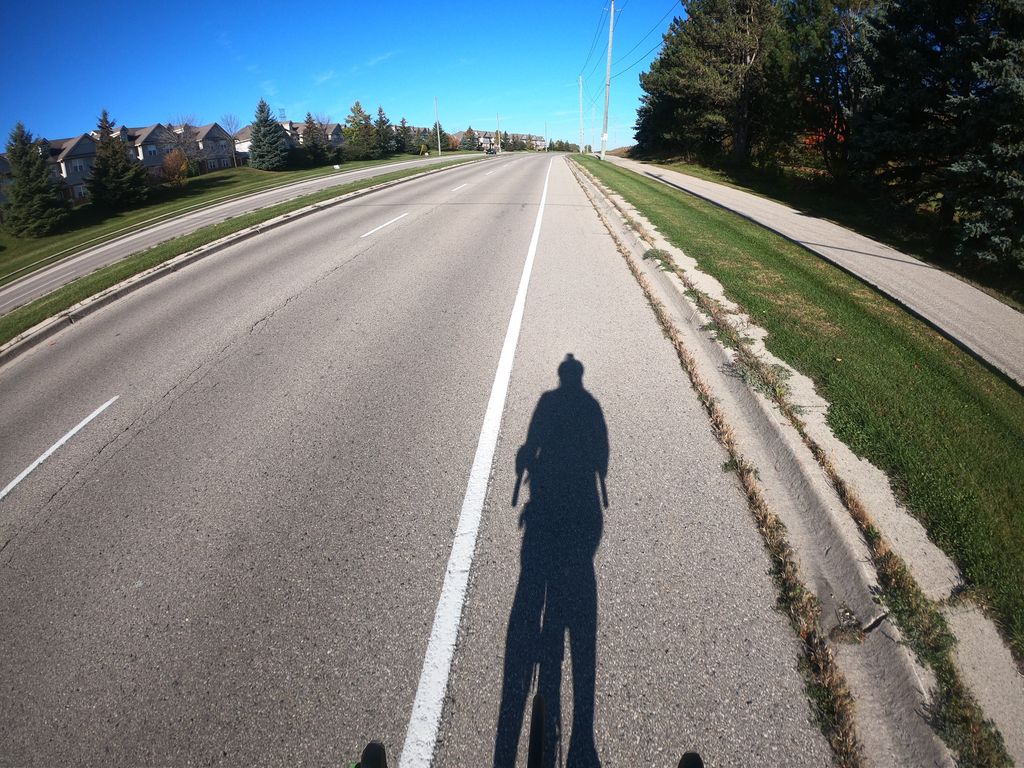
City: kitchener-waterloo